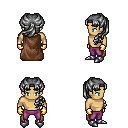
a pixel art fantasy rpg character, male body template, human, tanned skin, brown cape, magenta pants, gray princess hairstyle, gold gloves, metal boots, four views (front, back, left, right), 2x2 character sprite sheet, small pixel art, hard edges, no anti-aliasing